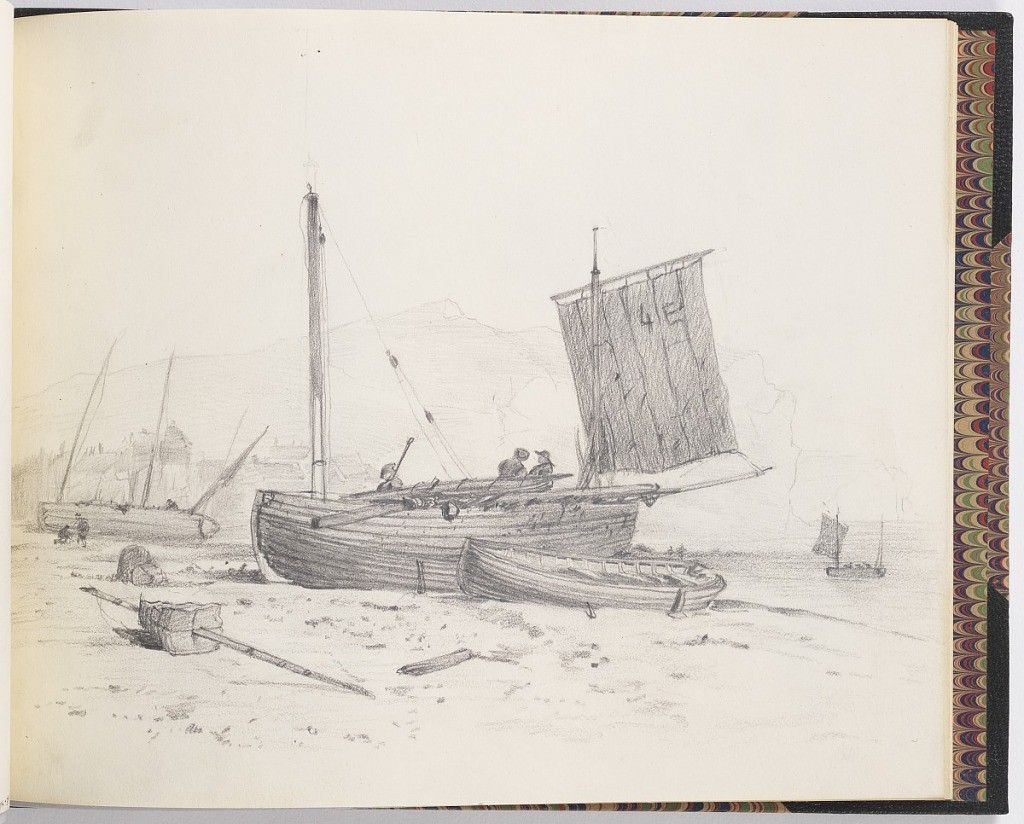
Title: Fishing Boats
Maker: Francis Augustus Lathrop, American, 1849–1909
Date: ca. 1895
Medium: Graphite on white paper
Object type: Drawing
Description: Sketchbook drawing of fishing boats. The lake at right, the shore with fishing boats drawn up in the foreground. High mountains beyond.